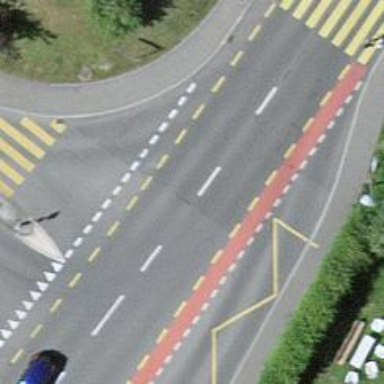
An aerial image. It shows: Bus stop with stop position for public transport.